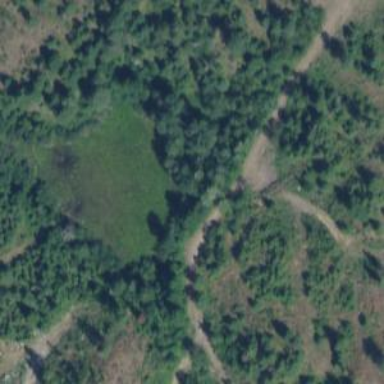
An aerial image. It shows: Marsh wetland.